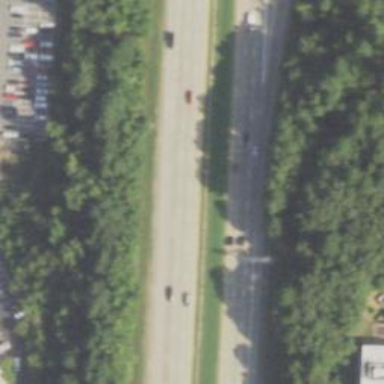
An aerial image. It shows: Motorway junction.